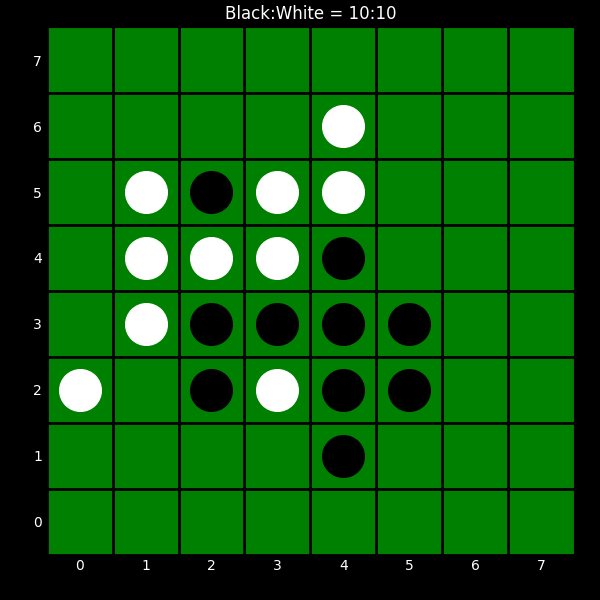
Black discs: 10
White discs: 10